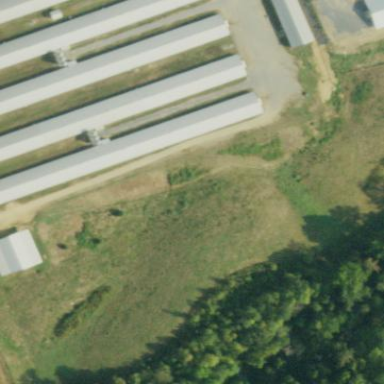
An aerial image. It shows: Poultry house.